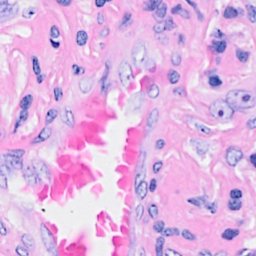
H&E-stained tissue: Breast